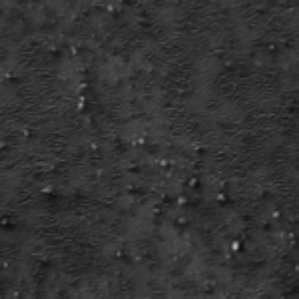
Label: frost